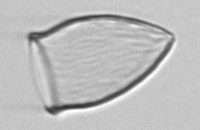
Label: Favella